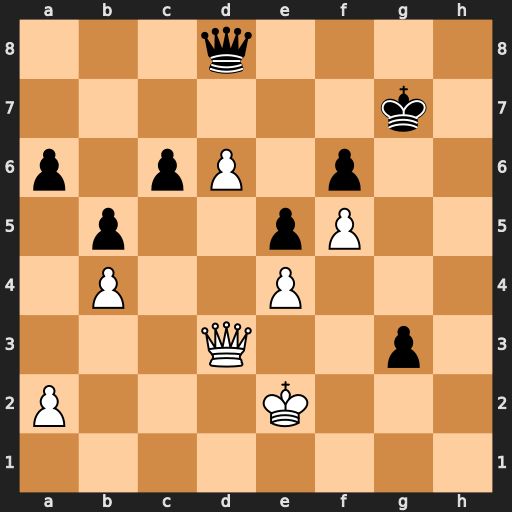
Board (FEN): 3q4/6k1/p1pP1p2/1p2pP2/1P2P3/3Q2p1/P3K3/8
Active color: w
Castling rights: -
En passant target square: -
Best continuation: d7 g2 Kf2 g1=N Kxg1